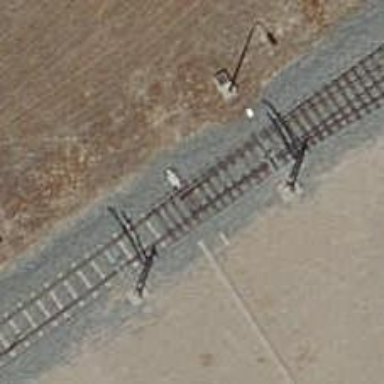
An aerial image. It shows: Railway switch.